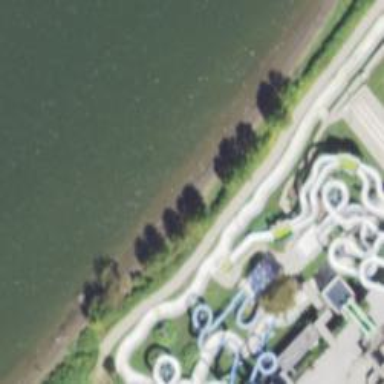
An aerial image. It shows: Canal featuring water slide attraction.